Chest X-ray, AP view. Patient: 34 years old, sex M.
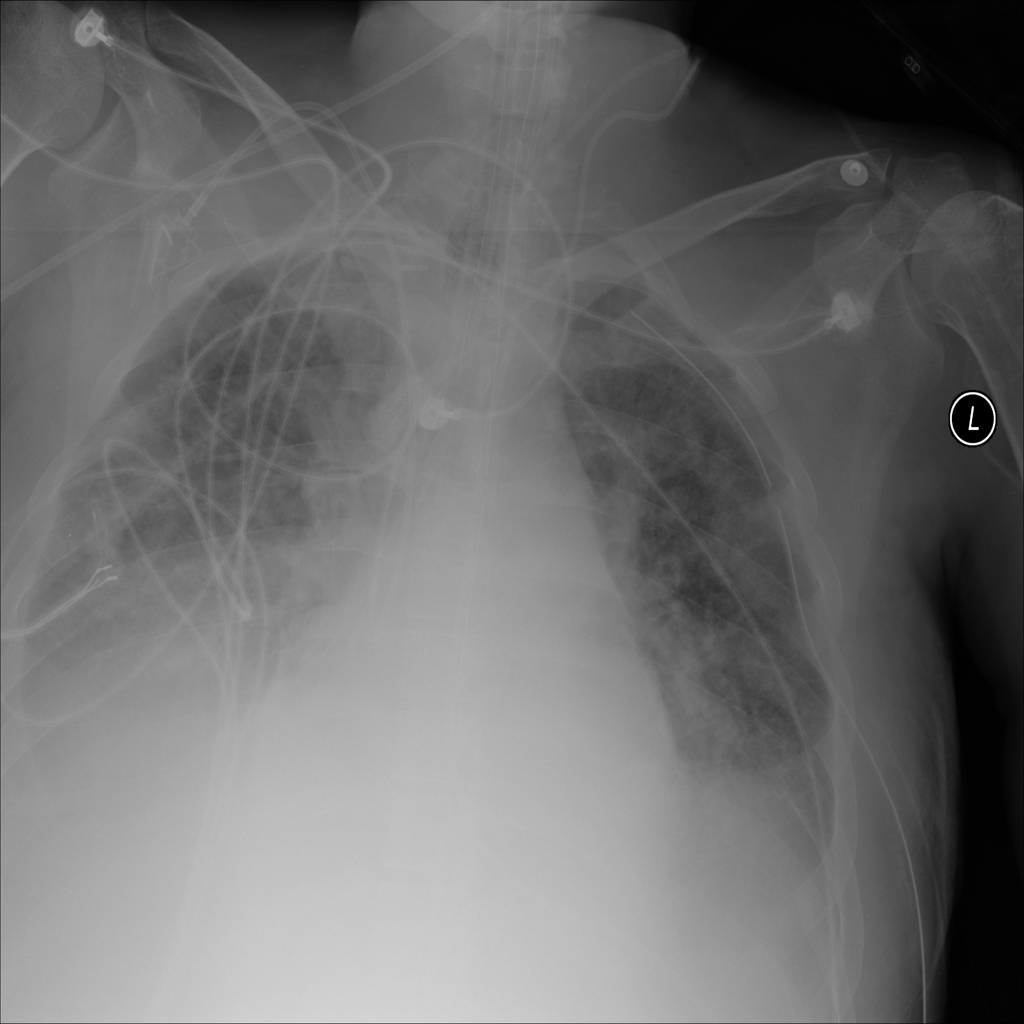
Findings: No Finding